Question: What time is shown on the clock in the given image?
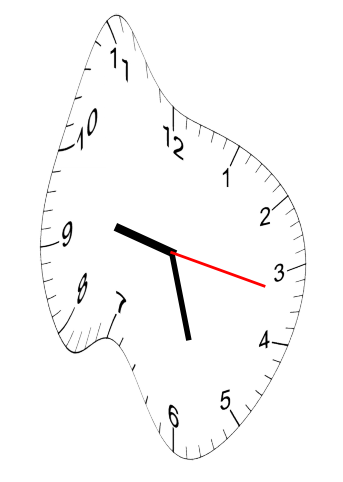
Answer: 09:27:17